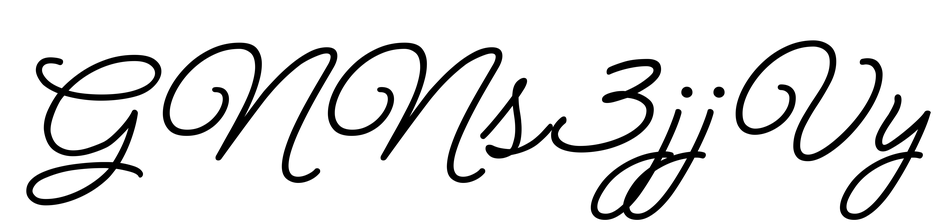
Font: MeowScript-Regular